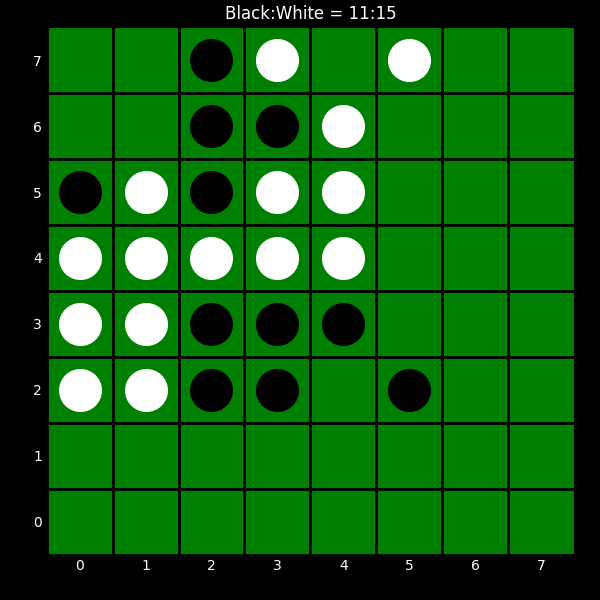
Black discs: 11
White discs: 15